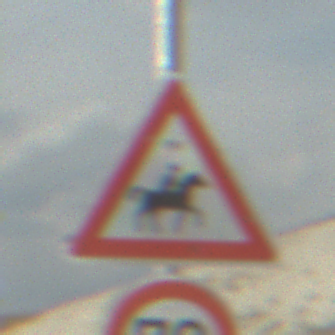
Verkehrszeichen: ReiterLinks
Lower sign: Geschwindigkeit70
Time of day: MorningAfternoon
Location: Outdoor (Beach)
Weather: PartlyCloudy
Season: NotSpecified
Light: Natural